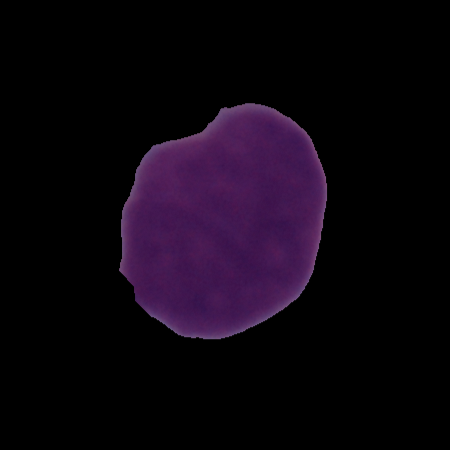
Label: cancer